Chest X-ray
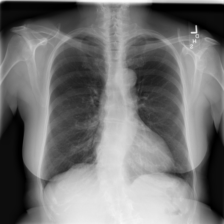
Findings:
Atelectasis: negative
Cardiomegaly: negative
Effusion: negative
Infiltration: positive
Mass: negative
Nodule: negative
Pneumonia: negative
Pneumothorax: negative
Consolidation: negative
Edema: negative
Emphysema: negative
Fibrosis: negative
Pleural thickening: negative
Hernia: negative